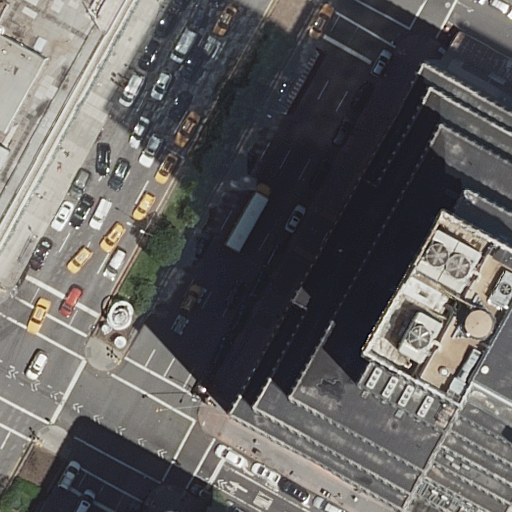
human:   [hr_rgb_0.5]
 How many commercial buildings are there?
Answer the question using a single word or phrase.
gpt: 0

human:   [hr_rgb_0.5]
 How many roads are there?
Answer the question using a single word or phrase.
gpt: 5

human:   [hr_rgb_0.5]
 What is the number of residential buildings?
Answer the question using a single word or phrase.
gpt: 3

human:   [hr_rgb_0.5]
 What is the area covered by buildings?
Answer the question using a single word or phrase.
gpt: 751m2

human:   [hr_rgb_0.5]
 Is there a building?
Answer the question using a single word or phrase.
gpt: yes

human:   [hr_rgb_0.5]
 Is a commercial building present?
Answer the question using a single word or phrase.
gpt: no

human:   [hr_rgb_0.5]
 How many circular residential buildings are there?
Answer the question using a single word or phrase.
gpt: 0

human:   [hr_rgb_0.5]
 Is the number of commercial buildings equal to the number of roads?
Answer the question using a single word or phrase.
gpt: no

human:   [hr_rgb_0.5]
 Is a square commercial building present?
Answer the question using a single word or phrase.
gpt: no

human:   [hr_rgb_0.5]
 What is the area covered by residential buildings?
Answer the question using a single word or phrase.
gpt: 751m2

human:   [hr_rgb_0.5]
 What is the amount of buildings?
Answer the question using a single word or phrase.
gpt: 3

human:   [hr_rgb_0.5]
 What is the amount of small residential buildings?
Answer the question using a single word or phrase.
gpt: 2

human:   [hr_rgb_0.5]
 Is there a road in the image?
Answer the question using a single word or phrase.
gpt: yes

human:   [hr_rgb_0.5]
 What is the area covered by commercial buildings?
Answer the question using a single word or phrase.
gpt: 0m2

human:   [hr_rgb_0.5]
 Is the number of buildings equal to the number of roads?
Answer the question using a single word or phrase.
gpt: no

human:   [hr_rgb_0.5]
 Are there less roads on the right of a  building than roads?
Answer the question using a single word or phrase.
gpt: yes

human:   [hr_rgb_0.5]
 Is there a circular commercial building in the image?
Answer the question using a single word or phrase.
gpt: no

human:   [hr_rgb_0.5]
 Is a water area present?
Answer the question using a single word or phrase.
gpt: no

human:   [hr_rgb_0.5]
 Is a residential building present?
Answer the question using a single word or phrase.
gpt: yes

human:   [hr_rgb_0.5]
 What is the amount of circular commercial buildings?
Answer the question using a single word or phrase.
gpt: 0

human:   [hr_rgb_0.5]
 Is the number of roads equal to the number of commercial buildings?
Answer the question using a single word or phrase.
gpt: no

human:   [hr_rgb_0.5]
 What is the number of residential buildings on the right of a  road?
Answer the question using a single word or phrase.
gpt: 2

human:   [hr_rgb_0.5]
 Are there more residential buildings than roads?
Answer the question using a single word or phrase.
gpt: no

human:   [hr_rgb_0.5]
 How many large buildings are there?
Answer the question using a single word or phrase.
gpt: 1

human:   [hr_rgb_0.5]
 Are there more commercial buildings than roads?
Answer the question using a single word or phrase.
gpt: no

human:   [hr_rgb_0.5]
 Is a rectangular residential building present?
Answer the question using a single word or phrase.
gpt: yes

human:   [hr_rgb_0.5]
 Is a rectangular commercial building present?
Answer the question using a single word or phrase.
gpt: no

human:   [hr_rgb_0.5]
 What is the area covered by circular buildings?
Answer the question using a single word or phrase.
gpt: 0m2

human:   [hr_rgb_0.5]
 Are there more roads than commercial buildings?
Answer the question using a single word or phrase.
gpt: yes

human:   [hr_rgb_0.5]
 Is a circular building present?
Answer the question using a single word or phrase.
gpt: no

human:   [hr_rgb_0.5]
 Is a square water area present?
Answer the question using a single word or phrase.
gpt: no

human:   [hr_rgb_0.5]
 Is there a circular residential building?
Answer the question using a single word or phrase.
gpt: no

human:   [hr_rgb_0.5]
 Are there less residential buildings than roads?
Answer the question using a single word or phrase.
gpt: yes

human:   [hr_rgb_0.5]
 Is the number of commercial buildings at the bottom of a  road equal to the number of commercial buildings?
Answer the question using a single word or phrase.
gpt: yes

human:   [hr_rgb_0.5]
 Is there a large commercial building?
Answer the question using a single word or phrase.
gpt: no

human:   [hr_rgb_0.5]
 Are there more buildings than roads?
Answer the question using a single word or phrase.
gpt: no

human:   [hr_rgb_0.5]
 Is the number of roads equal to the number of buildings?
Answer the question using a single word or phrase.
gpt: no

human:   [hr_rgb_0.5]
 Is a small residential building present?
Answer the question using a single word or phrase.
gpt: yes

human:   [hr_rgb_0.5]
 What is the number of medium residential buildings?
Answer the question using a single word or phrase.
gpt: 0

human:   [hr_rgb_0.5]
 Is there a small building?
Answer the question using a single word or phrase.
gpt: yes

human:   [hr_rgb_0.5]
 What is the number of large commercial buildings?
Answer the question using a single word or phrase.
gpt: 0

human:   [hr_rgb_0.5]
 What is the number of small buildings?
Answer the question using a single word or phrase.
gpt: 2

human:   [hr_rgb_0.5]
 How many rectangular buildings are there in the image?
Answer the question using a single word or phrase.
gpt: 2

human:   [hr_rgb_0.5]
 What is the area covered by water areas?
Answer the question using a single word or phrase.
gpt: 0m2

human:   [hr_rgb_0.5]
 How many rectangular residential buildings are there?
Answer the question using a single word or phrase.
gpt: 2

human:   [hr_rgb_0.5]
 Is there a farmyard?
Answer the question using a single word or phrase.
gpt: no

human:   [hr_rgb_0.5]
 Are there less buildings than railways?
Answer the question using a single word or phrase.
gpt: no

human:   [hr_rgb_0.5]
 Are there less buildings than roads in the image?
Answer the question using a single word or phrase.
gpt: yes

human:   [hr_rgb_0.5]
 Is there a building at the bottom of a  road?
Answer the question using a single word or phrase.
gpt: yes

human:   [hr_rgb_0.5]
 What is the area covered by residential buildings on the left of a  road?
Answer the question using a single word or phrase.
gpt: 629m2

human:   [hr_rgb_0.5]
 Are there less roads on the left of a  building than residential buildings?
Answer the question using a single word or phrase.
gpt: no

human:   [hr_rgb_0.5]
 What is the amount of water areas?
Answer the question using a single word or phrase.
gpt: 0

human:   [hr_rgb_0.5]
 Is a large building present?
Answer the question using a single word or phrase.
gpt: yes

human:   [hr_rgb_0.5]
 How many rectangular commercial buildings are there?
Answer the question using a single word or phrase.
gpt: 0

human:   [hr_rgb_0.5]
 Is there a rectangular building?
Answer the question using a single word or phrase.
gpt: yes

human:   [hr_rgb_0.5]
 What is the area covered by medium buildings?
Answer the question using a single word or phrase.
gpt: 0m2

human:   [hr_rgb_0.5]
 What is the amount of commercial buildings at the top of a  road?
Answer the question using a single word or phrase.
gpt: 0

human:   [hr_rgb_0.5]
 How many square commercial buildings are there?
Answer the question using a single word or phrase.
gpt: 0

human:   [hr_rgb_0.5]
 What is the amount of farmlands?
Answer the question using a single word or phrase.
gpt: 0

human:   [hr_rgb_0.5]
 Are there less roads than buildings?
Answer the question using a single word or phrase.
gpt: no

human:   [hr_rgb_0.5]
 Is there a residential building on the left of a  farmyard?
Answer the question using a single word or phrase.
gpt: no

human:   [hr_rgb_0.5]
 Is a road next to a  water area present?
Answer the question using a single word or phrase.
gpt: no

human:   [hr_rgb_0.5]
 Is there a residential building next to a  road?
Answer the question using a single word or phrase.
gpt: yes

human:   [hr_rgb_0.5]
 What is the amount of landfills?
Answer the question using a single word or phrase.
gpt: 0